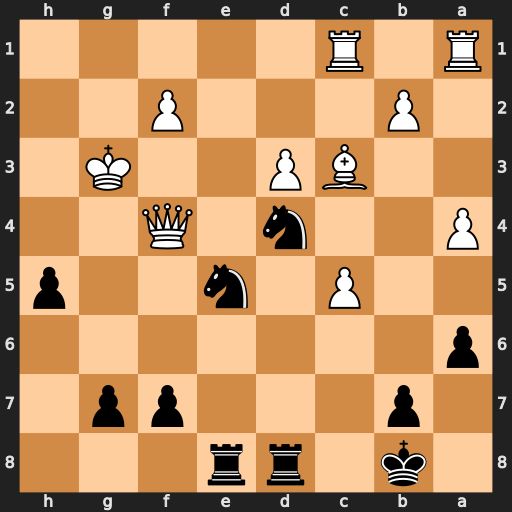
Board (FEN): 1k1rr3/1p3pp1/p7/2P1n2p/P2n1Q2/2BP2K1/1P3P2/R1R5
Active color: b
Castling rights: -
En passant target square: -
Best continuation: Ne2+ Kh2 Nxf4 Bxe5+ Rxe5